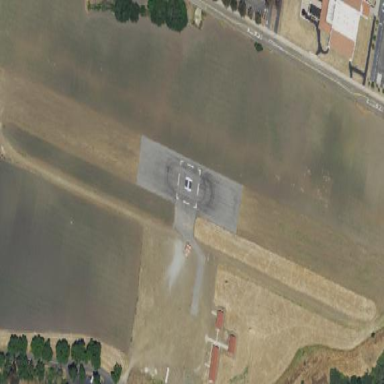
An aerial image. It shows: Airfield with historical significance.